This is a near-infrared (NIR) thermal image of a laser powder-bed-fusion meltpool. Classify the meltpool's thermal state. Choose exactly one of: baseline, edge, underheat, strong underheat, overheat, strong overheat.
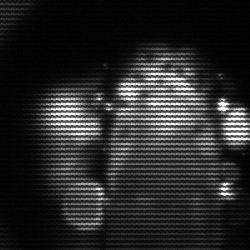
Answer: strong underheat